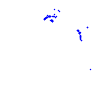
Particle: proton